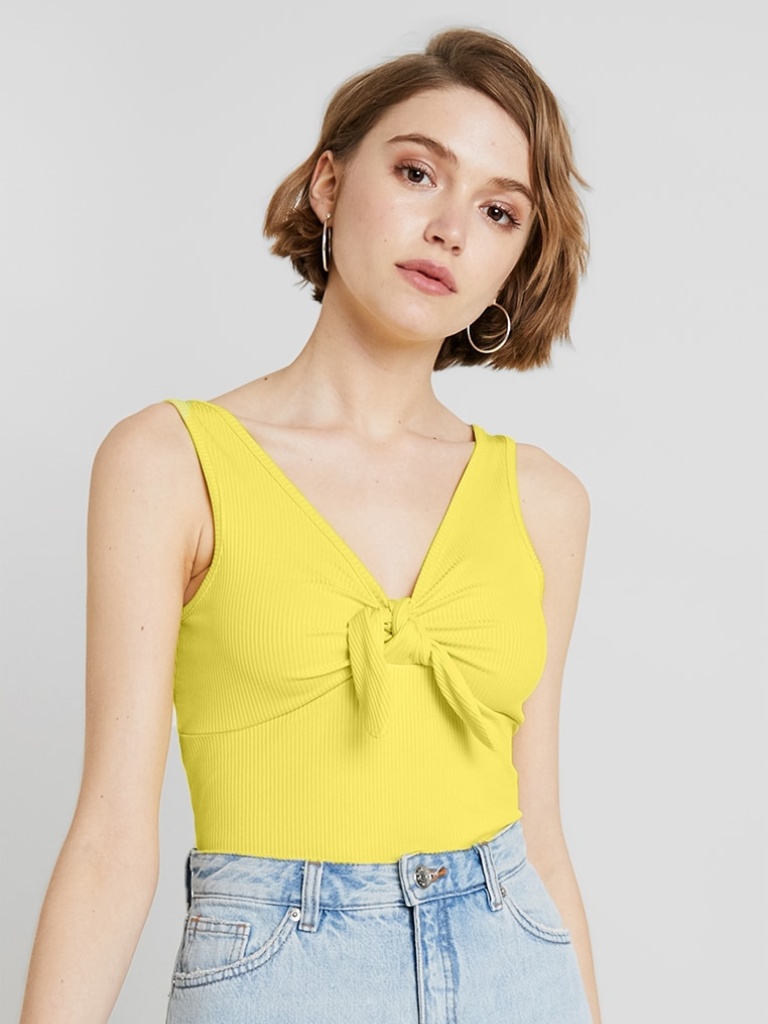
ribbed tight sleeveless hip length Fully Tucked in v-neck bodysuit